Field crop: tomato
Growth stage: 1
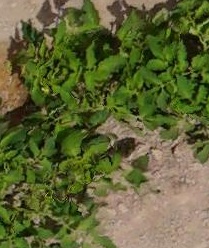
Species: tomato